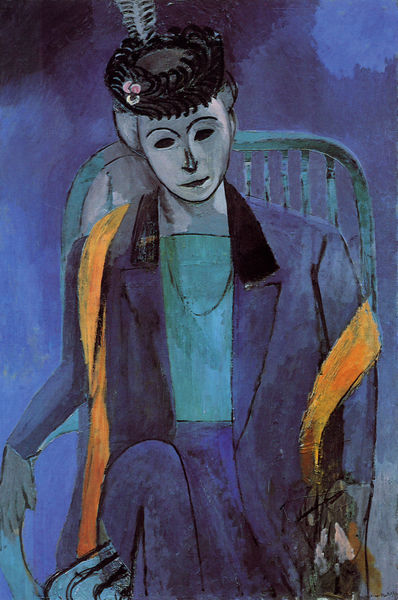
Titel: Portrait de Mme Matisse
Künstler: Henri Matisse
Standort: Sankt Petersburg
Institution: Musée de l'Ermitage
Schlagwörter: blau, feder, schatten, gelb, grün, sitzen, blume, frau, grau, hut, orange, schwarz, stuhl, türkis, expressionismus, anzug, wand, hände, gitter, kostüm, lehne, kette, modern, blue, chair, hat, oil, black, dark, expressionism, green, grey, painting, portrait, seat, seated, sitting, woman, yellow, oil painting, revers, stola, stäbe, chwarz, man, costume, eyes, suit, impressionism, scarf, jacket, abstract, pose, matisse, abstraction, picasso, modernity, paint, stripe, mask, feders, blue period, blue woman, jawlensky, sitzend